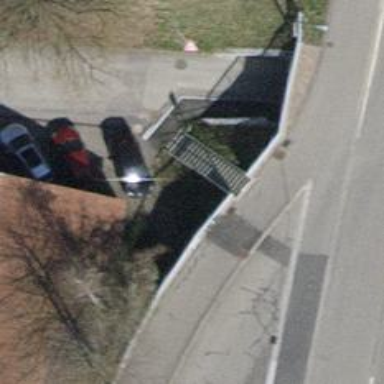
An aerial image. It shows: Set of steps on the road.